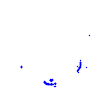
Particle: pion